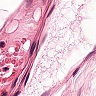
Metastatic tissue present: no